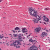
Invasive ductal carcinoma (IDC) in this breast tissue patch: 0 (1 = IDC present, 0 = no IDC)